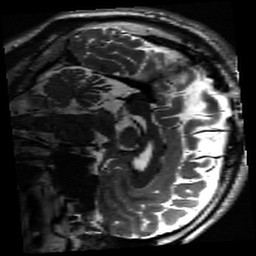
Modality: inplaneT2
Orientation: sagittal